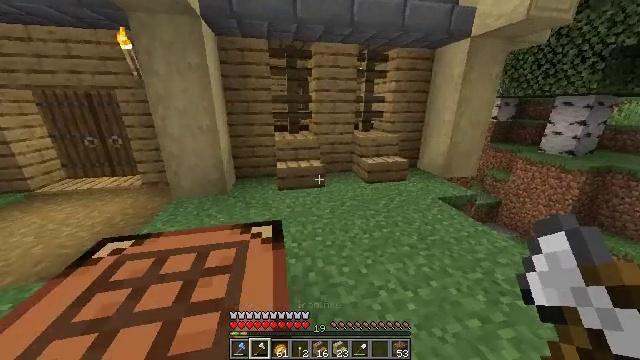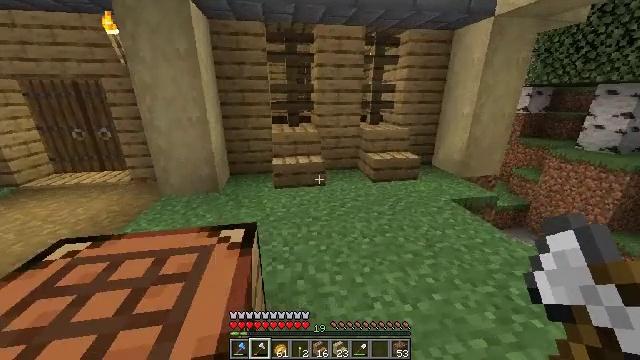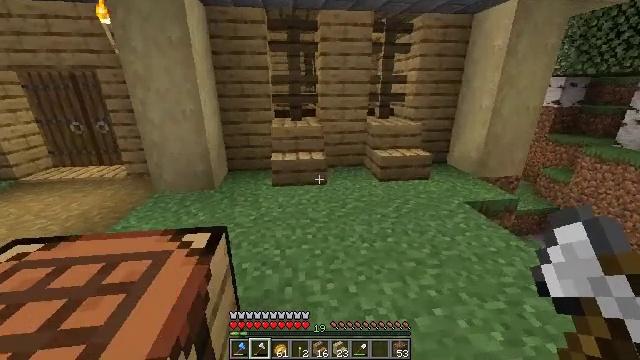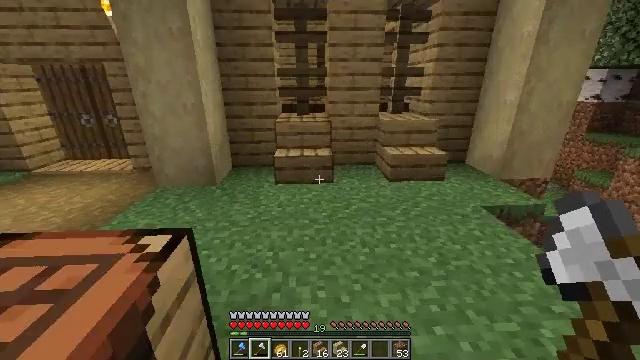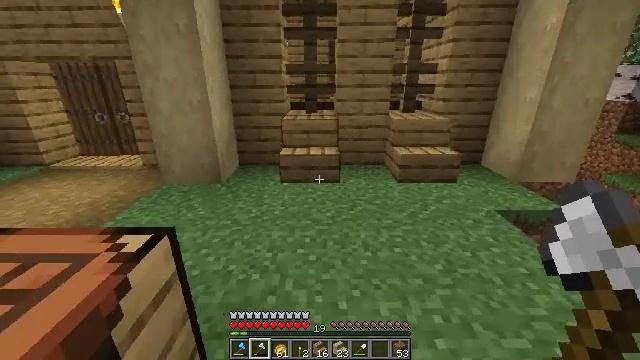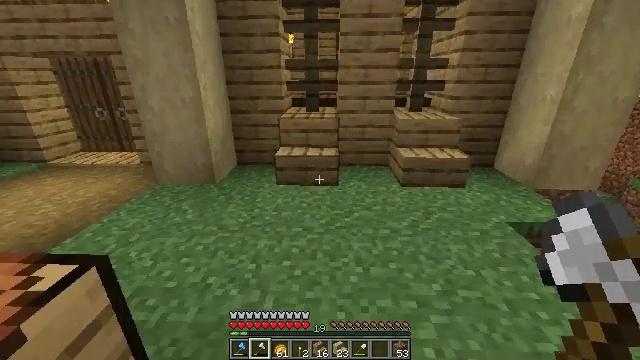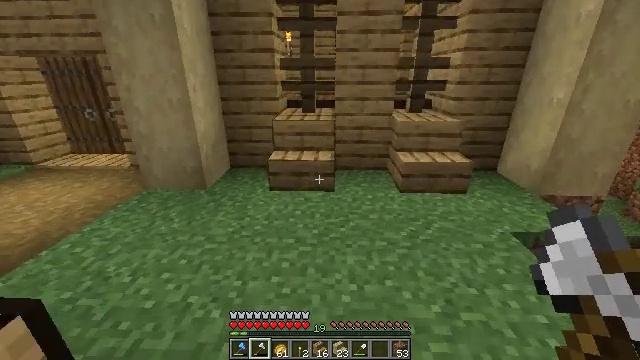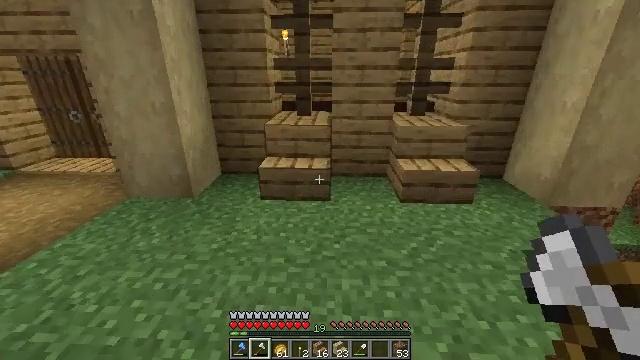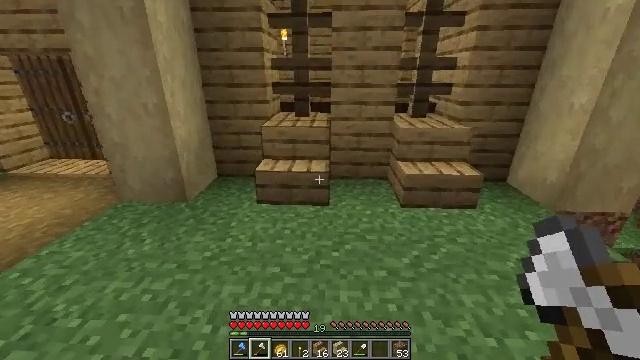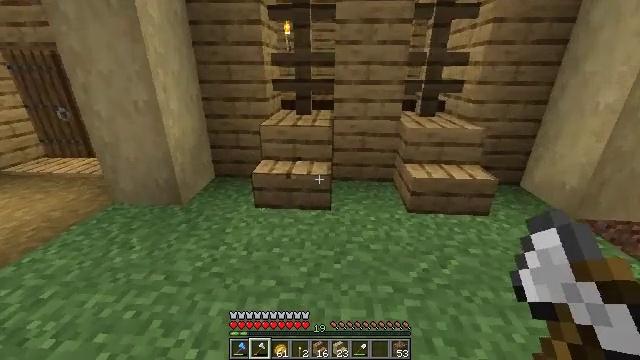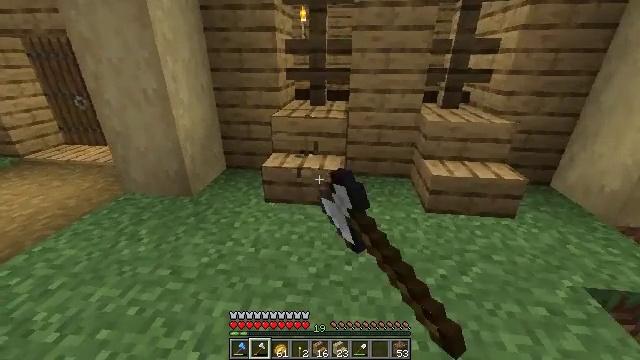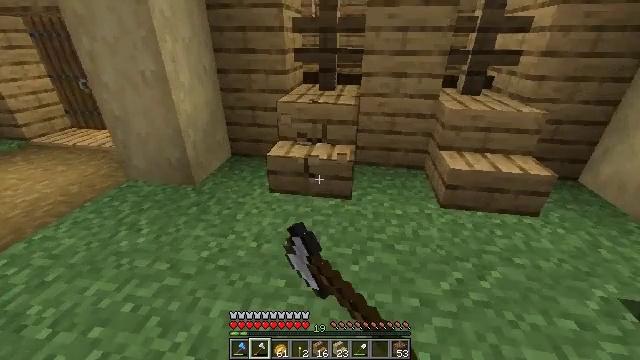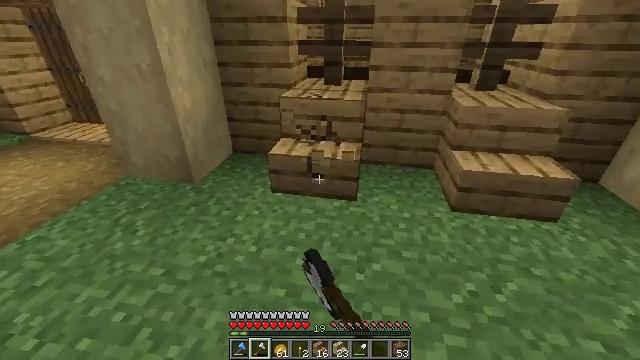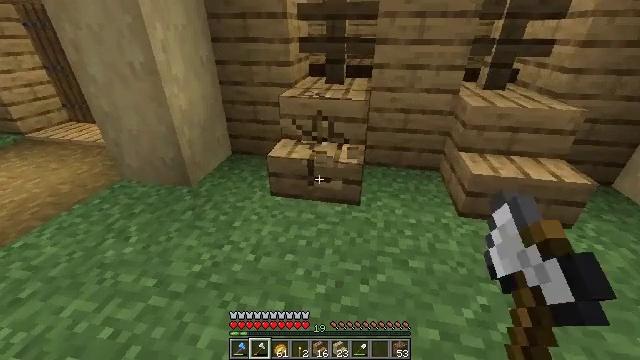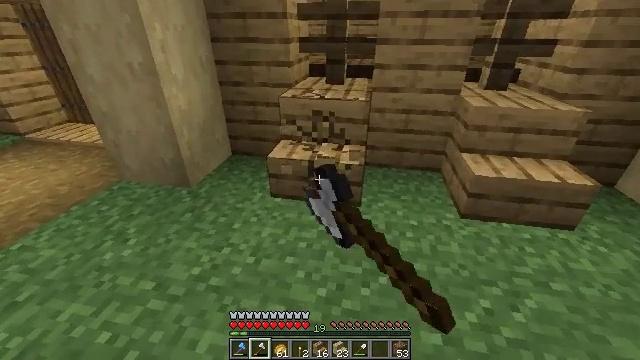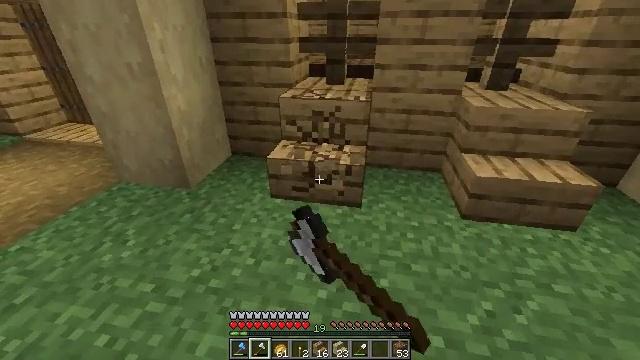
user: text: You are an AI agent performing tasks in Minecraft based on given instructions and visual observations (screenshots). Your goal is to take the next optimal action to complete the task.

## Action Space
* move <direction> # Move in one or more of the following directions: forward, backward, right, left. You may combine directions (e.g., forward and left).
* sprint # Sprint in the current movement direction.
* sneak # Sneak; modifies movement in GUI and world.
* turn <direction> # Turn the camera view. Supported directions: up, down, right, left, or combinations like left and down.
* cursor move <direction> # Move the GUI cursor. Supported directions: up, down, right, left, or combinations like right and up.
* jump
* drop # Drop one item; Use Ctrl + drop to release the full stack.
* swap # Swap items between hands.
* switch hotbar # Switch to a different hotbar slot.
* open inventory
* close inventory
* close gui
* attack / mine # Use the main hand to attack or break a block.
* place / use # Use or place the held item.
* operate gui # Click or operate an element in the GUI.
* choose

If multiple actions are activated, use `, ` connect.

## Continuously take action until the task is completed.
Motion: motion action
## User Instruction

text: Collect oak stairs from a structure.
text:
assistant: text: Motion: move forward and move right, turn left
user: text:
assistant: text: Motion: move forward and move right, turn left
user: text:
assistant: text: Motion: move forward and move right, turn left
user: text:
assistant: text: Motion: move forward and move right, turn left
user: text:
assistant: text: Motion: move forward, turn left
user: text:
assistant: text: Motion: move forward
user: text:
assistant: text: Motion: move forward
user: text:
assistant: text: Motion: move forward
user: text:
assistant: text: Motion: move forward, attack / mine
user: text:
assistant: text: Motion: move forward, turn left and down, attack / mine
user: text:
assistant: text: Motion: move forward, turn left and down, attack / mine
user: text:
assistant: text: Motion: turn left and down, attack / mine
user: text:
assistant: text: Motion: attack / mine
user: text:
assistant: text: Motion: attack / mine
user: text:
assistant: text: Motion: attack / mine
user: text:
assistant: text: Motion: attack / mine
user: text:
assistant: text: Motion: attack / mine
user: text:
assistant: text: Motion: attack / mine
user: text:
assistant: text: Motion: attack / mine
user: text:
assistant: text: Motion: attack / mine
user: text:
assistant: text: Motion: move forward, turn right, attack / mine
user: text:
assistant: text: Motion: move forward, turn right, attack / mine
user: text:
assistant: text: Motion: move forward, turn right and up, attack / mine
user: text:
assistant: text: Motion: move forward, turn right, attack / mine
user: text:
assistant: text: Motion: move forward and move right, turn right, attack / mine
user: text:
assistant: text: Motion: move forward and move right, attack / mine
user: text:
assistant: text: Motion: move right, turn down, attack / mine
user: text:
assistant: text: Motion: move right, turn left and down, attack / mine
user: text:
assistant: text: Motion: turn left and down, attack / mine
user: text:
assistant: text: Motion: turn left, attack / mine